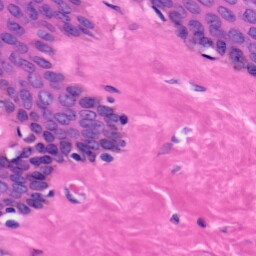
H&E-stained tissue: Skin